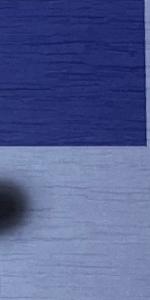
Label: Empty